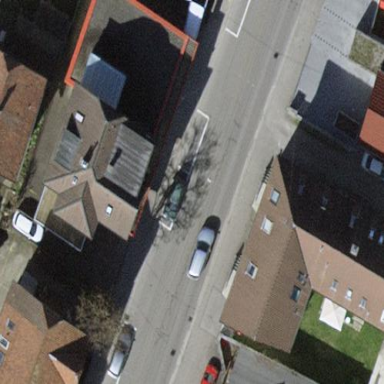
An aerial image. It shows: Detached building with half-hipped roof shape.